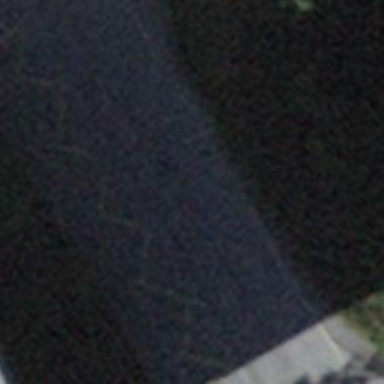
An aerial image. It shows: Left sidewalk along asphalt tertiary road.